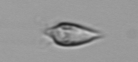
Label: Oxytoxum